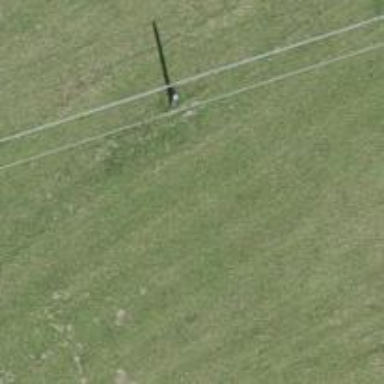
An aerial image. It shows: Power pole.